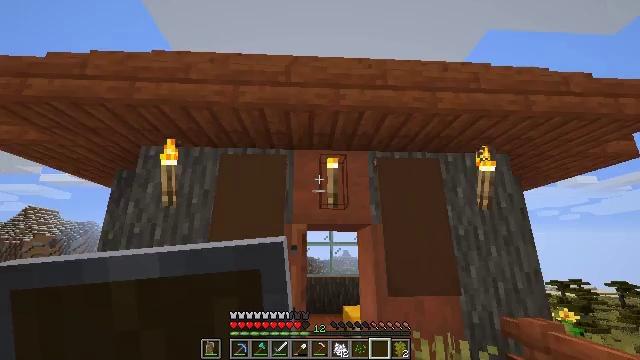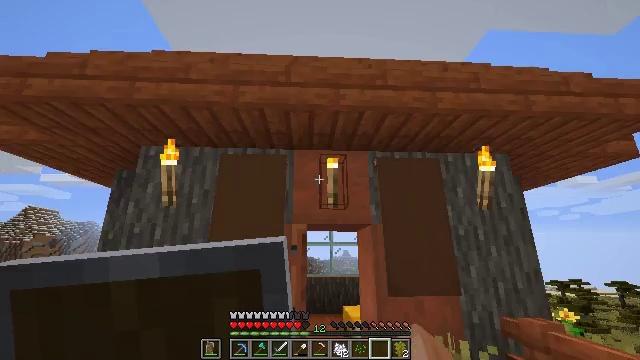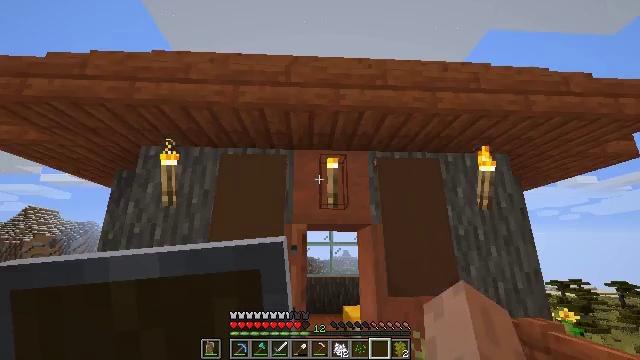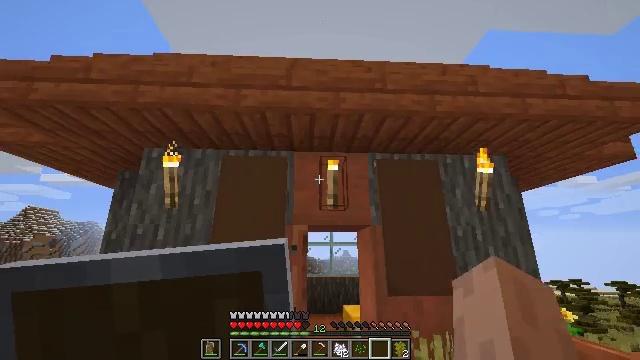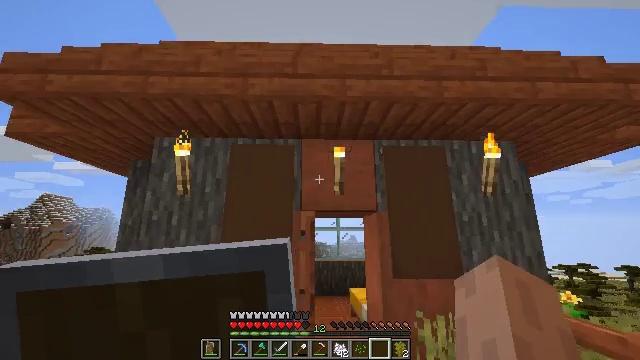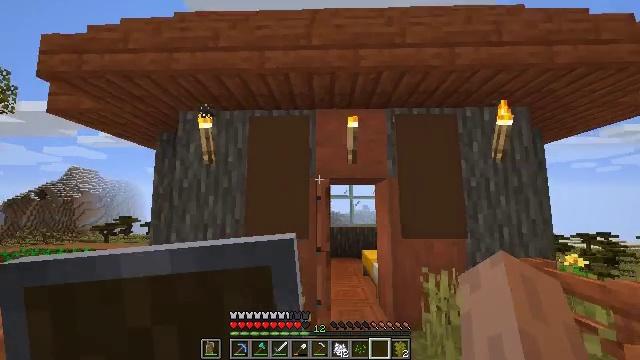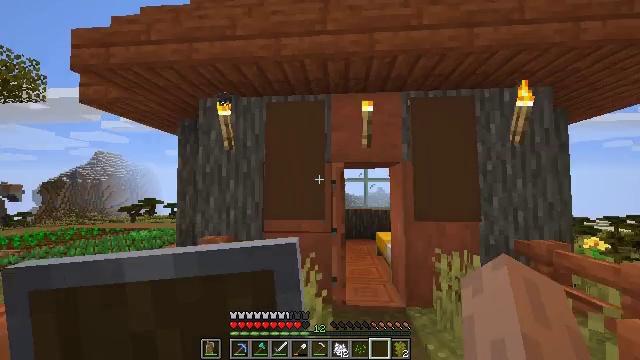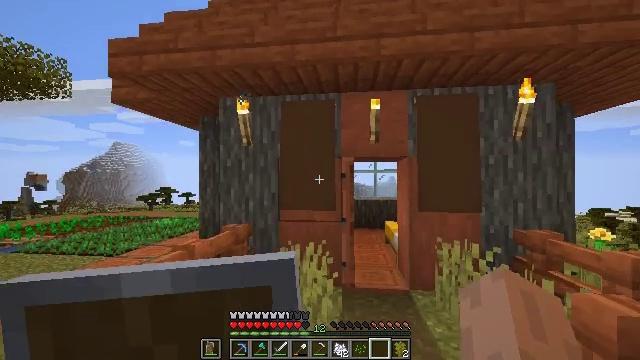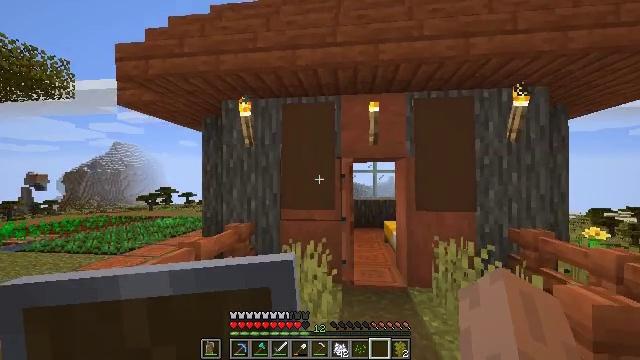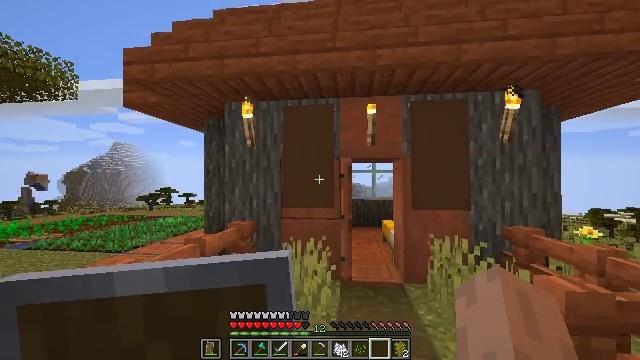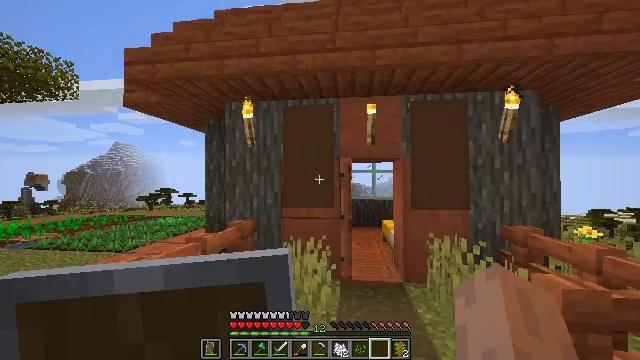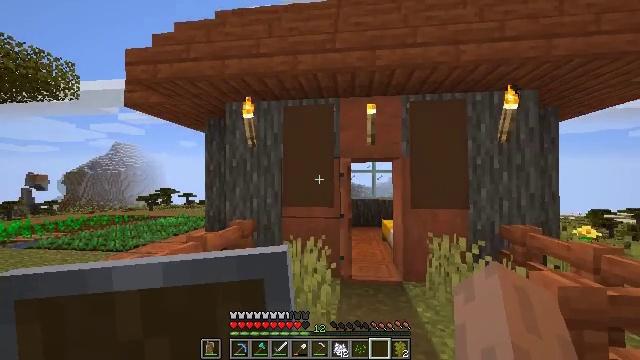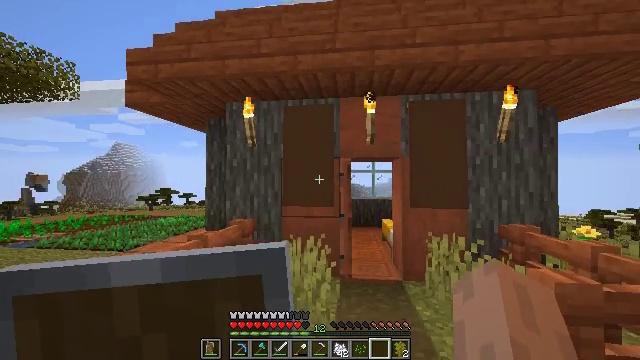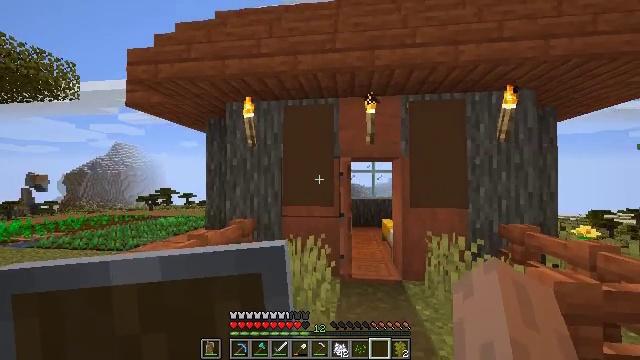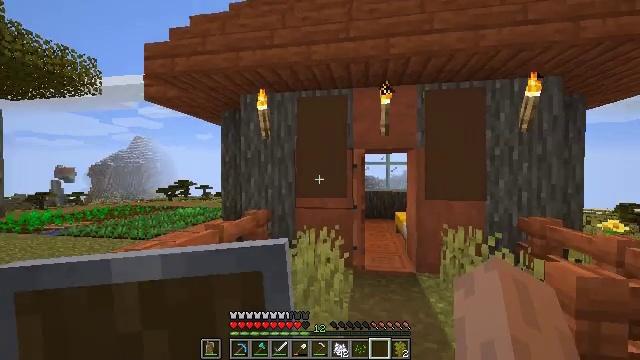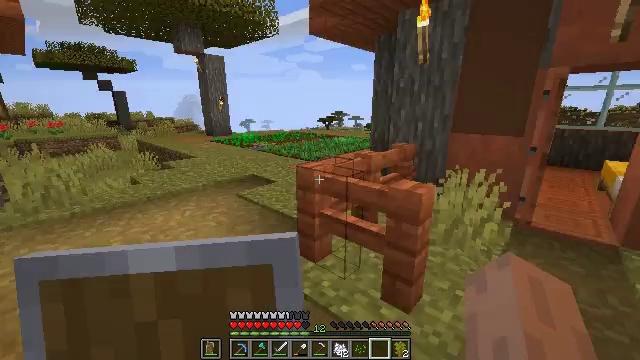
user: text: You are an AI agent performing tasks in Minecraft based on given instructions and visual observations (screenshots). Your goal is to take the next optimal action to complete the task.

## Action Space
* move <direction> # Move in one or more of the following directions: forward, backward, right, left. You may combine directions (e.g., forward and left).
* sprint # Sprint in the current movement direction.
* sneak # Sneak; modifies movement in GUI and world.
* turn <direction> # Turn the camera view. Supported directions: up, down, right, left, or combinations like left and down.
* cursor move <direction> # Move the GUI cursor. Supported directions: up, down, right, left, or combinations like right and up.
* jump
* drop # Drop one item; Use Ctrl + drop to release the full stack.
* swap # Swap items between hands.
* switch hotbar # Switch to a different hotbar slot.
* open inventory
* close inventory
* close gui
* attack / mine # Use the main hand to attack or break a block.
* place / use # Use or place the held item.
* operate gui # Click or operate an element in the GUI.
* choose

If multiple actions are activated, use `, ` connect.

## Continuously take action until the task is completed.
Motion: motion action
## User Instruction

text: Interact with the crafting table to obtain a bucket.
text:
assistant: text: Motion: no_op
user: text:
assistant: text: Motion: no_op
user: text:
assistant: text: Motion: move back
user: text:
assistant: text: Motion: move back, turn left and down
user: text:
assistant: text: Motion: move back, turn left and down
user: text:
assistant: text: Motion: move back, turn left and down
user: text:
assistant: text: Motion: move back, turn left and down
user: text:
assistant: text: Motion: no_op
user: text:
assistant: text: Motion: no_op
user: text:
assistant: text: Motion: no_op
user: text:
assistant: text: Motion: no_op
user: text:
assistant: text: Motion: no_op
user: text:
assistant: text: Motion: no_op
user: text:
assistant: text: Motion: turn left and down
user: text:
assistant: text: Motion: turn left and down
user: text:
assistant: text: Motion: move forward, turn left and down
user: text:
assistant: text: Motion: move forward, turn left and up
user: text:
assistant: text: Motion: move forward
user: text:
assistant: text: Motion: move forward
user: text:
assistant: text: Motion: move forward
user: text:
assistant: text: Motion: move forward
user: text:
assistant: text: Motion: move forward, turn left and up
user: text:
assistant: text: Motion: move forward, turn down
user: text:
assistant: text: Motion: move forward
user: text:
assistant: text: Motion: move forward
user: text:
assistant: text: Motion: move forward, sprint
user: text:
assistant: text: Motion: move forward, sprint
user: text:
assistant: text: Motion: move forward, sprint, turn right and up
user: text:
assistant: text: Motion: move forward, sprint, turn right
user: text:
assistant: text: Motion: move forward, turn right and down